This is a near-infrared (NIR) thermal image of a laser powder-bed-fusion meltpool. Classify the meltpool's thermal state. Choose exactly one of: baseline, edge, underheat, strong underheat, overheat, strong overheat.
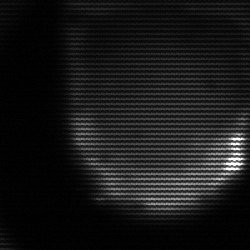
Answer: edge